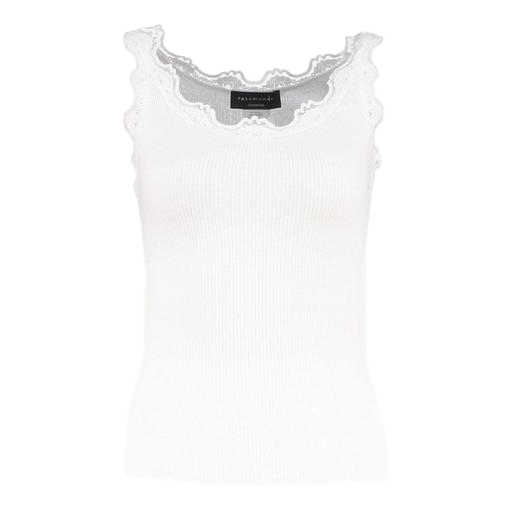
lace-trimmed ribbed tank, white maison tank top, white bellevue tank top, white background